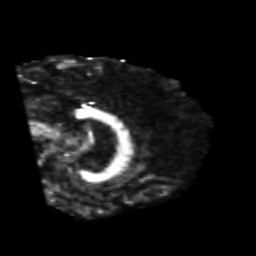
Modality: FA
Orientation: sagittal
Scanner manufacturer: siemens
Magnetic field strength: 3 T
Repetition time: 6.8 s
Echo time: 0.093 s